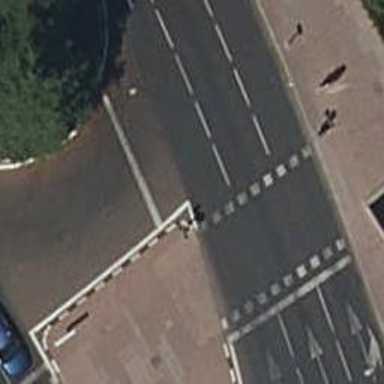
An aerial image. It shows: Road with traffic signals.